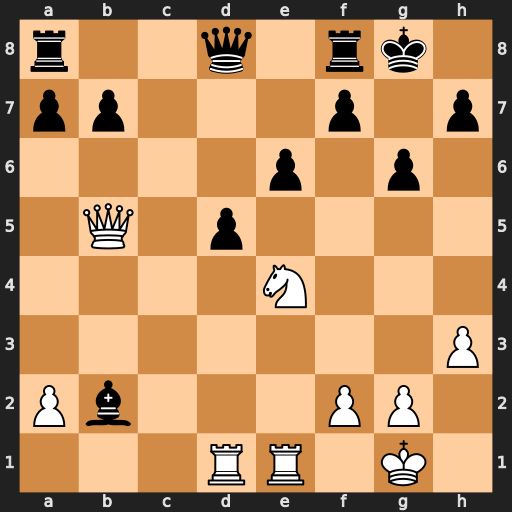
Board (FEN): r2q1rk1/pp3p1p/4p1p1/1Q1p4/4N3/7P/Pb3PP1/3RR1K1
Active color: w
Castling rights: -
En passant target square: -
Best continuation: Qxb2 dxe4 Rxd8